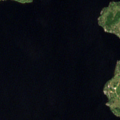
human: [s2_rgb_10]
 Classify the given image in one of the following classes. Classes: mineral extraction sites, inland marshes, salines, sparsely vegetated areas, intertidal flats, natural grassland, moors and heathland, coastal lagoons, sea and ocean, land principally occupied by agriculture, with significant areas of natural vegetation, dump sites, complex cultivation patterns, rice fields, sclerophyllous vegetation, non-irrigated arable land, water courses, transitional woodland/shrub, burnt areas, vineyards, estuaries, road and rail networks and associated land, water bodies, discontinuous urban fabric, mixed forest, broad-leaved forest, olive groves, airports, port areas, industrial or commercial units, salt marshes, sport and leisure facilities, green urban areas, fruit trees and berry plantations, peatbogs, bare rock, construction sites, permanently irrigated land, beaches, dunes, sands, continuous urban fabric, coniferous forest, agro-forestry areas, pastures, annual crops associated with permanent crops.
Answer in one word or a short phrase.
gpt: transitional woodland/shrub, water bodies